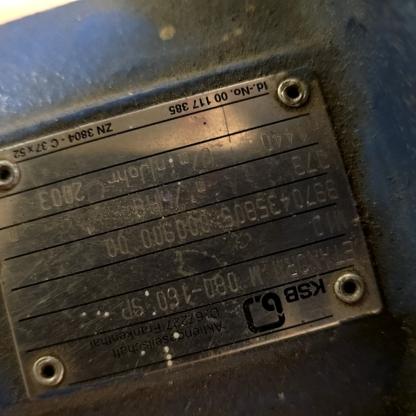
Klasa: tabliczka-znamionowa